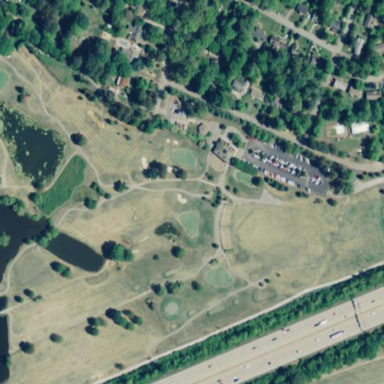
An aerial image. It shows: Golf course surrounded by greenery.